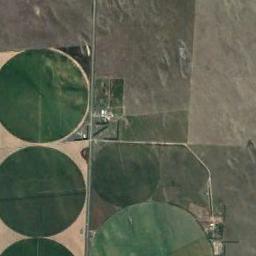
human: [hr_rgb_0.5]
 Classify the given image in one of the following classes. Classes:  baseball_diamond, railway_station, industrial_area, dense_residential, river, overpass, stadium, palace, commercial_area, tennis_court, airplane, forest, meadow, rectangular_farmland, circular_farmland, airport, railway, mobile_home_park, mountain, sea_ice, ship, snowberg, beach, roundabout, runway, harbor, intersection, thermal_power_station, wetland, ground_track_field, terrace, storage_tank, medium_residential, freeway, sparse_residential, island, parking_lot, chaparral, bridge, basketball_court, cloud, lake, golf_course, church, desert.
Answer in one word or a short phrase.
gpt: circular_farmland